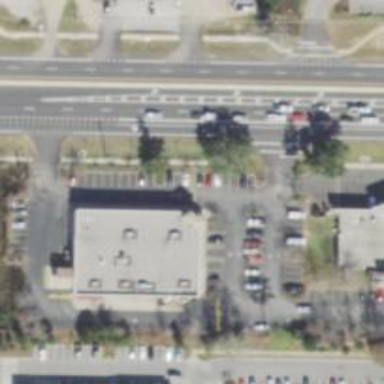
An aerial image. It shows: Parking space.